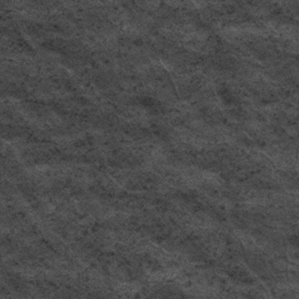
Label: frost